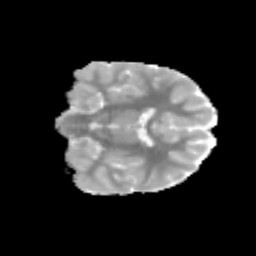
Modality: MD
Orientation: coronal
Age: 9
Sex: female
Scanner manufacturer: siemens
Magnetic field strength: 3 T
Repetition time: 3.8 s
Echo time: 0.07 s